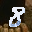
Label: 8